Interaction volume radius: 5 \u00c5
Interaction volume height: 10 \u00c5
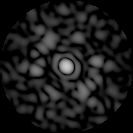
Disorder parameter: 0.8266